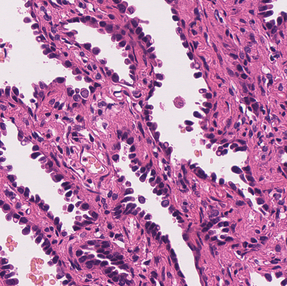
Tumor epithelial tissue: yes
Tumor-associated stroma tissue: yes
Normal tissue: no